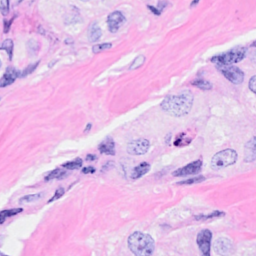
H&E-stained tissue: Breast